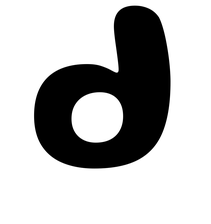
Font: Gluten_SemiBold